Field crop: maize
Growth stage: 2
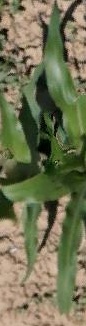
Species: maize